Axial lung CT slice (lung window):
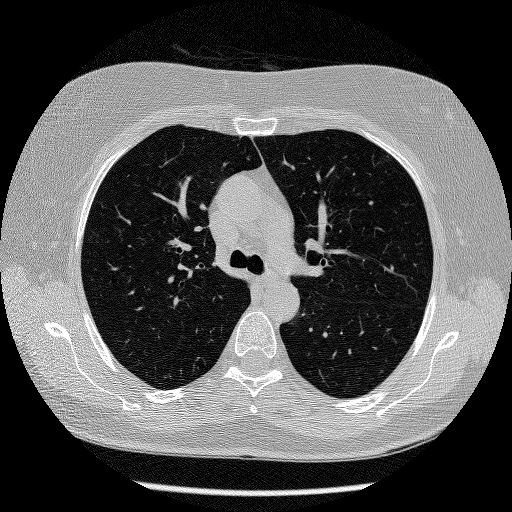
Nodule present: no